Question: something goes wrong when trying to update rows of tableview after delete of Firebase data.
Below is method I use.
'''
func tableView(_ tableView: UITableView, editActionsForRowAt indexPath: IndexPath) -> [UITableViewRowAction]? {
let delete = UITableViewRowAction(style: .destructive, title: "Delete") { (action, indexPath) in
let cell = self.messages[indexPath.row]
let b = cell.msgNo
let action = MyGlobalVariables.refMessages.child(MyGlobalVariables.uidUser!)
action.queryOrdered(byChild: "msgNo").queryEqual(toValue: b).observe(.childAdded, with: { snapshot in
if snapshot.exists() { let a = snapshot.value as? [String: AnyObject]
let autoId = a?["autoID"]
action.child(autoId as! String).removeValue()
self.messages.remove(at: indexPath.row)
tableView.deleteRows(at: [indexPath], with: .automatic)
} else {
print("snapshot empty")
}}) }
...
return [delete, edit, preview]
}
'''
Initially I checked whole logic without including line '/*action.child(autoId as! String).removeValue()*/' then it works normally and removes rows as should be. But once I add this line it removes data from Firebase but tableview is updated in strange way by adding new rows below existing

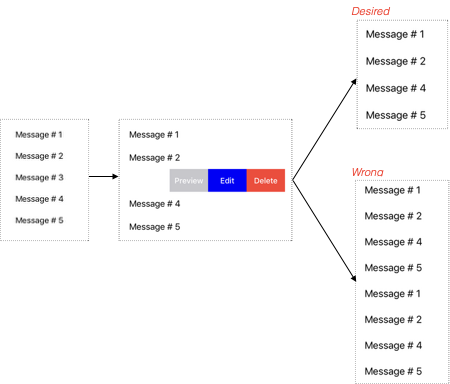
Answer: My guess is that somewhere else in your application you have code like 'action .observe(.value', which shows the data in the table view. When you delete a node from the database, the code that populates the database gets triggered again, and it adds the same data (minus the node that you removed) to the table view again.
When working with Firebase it's best to follow the <URL> principle, meaning that you keep the code that modifies the data completely separate from the flow that displays the data. That means that your code that deletes the data, should not try to update the table view. So something more like:
'''
let action = MyGlobalVariables.refMessages.child(MyGlobalVariables.uidUser!)
action.queryOrdered(byChild: "msgNo").queryEqual(toValue: b).observe(.childAdded, with: { snapshot in
if snapshot.exists() { let a = snapshot.value as? [String: AnyObject]
let autoId = a?["autoID"]
action.child(autoId as! String).removeValue()
} else {
print("snapshot empty")
}}) }
'''
All the above does is remove the selected message from the database.
Now you can focus on your observer, and ensuring it only shows the messages once. There are two options for this:
1. Always clear self.messages when your .value completion handler gets called before you add the messages from the database. This is by far the simplest method, but may cause some flicker if you're showing a lot of data.
2. Listen to the more granular messages like .childAdded and .childRemoved and update self.messages based on those. This is more work in your code, but will result in a smoother UI when there are many messages.